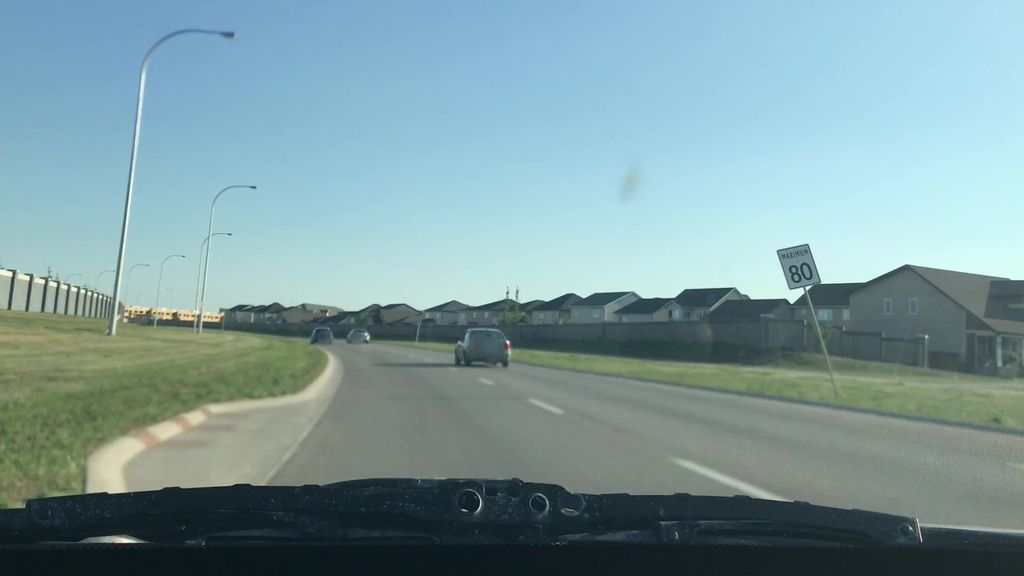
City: winnipeg